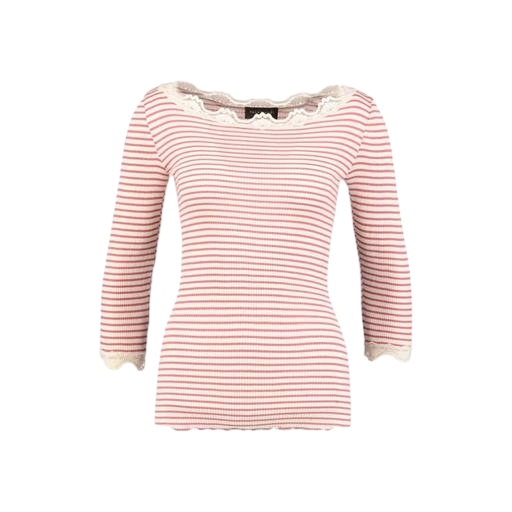
pink striped elbow-sleeve top only macy, striped red and white shirt, stripped shirt, white background